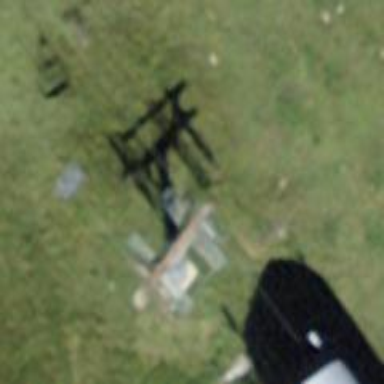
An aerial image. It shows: Pylon for aerialway.